Question: I want to select a link with 'some text' then I put:
'''
$("a[text='some text']")
'''
But didn't work, then I want to test selecting all links from a page.
'''
$("a")
'''
But this jquery select instruction only gave me the first or maybe the most important link of the page.
Why?
An example is here:

Thanks in advance.
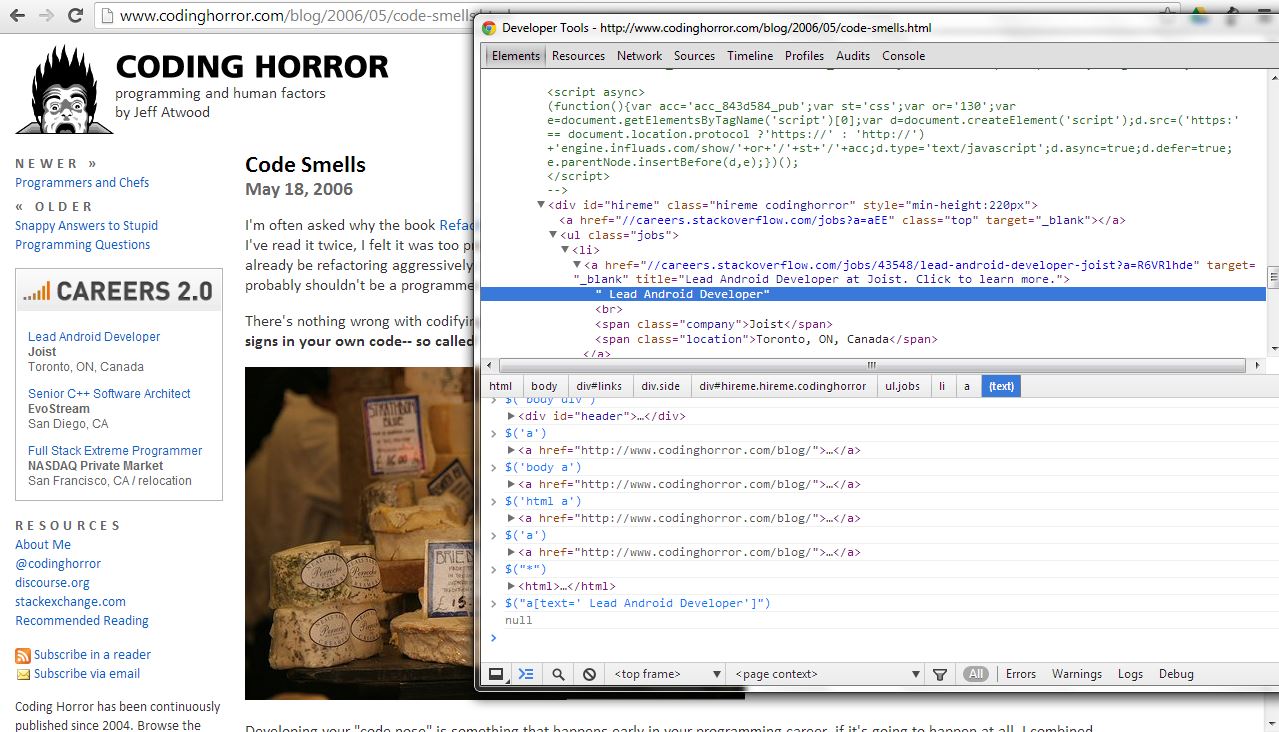
Answer: Coding Horror does not make use of jQuery: there is no reference to the library in the source. If you tried 'jQuery('a')' instead, you would receive an error stating that 'jQuery' is not defined or it is not a function.
The reason '$('a')' works anyway, but only returns the first element, is because '$' is defined within Chrome's developer console, but as an alias of 'document.querySelector'. This native method only returns the first matching element if any, unlike 'document.querySelectorAll' which returns all matching elements.
There a different command aliased to 'document.querySelectorAll' and that is '$$'. Calling either one will yield all (256) elements matching the selector string:
'''
> $$('a')
NodeList[256]
> document.querySelectorAll('a')
NodeList[256]
'''
Both '$' and '$$' are documented <URL>.